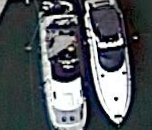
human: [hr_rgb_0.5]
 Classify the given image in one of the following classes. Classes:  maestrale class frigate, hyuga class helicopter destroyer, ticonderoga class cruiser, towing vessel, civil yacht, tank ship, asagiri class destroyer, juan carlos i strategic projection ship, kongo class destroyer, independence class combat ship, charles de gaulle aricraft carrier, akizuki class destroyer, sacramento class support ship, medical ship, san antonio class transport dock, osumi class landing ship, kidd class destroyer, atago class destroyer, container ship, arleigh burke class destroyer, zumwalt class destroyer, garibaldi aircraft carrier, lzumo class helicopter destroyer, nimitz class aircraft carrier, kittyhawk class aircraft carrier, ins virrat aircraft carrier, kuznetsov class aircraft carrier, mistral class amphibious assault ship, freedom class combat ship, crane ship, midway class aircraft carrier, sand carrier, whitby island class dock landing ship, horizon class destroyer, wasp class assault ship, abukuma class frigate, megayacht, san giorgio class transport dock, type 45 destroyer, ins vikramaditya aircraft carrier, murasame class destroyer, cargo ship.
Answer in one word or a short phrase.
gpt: Civil yacht